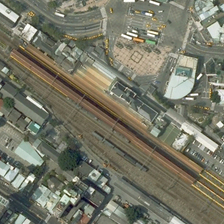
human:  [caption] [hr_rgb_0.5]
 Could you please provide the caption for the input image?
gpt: many buildings are in two sides of a railway station .

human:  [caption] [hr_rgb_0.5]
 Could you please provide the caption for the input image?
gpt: many buildings are in two sides of a railway station .

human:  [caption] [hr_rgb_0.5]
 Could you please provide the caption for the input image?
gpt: many buildings are in two sides of a railway station .

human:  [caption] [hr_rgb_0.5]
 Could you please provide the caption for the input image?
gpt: many buildings are in two sides of a railway station .

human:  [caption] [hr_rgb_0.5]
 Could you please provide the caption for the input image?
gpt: many buildings are in two sides of a railway station .